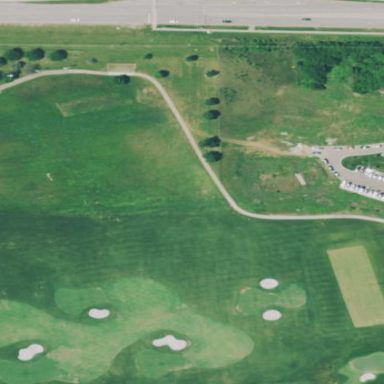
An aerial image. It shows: Driving range for golf on grass.